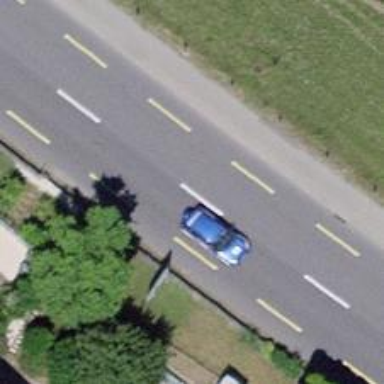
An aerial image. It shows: Primary highway with designated cycle lane.